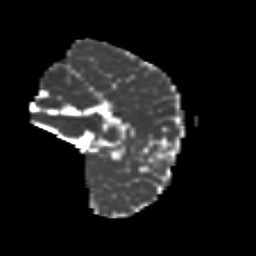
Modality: MD
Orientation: sagittal
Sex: female
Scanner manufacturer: siemens
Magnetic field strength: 3 T
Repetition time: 5 s
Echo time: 0.071 s